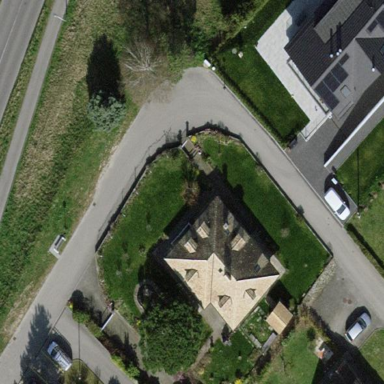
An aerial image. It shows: Detached building with hipped roof.